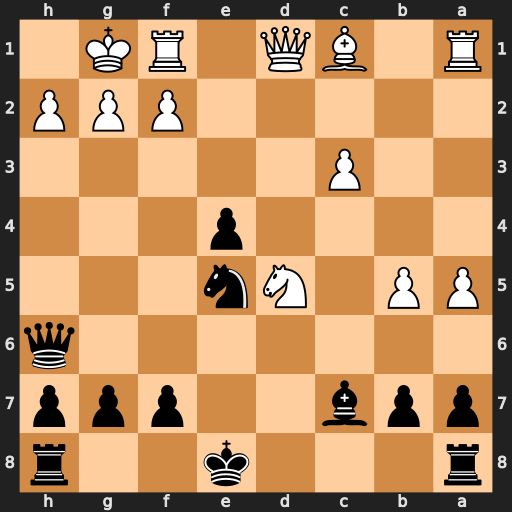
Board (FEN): r3k2r/ppb2ppp/7q/PP1Nn3/4p3/2P5/5PPP/R1BQ1RK1
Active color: b
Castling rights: kq
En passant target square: -
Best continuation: Nf3+ Kh1 Qxh2#